Question: I am using <URL>, I am getting this error.

As per the doc <URL>, svgAnimatedString doesn't have any specific method. How can I solve this. Can I inject a method or any other way.
Part of the code below. Thanks you.
'''
svg.selectAll("a.node")
.data(data)
.enter().append("a")
.attr("class", "node")
.attr("xlink:href", "test")
.append("rect")
'''
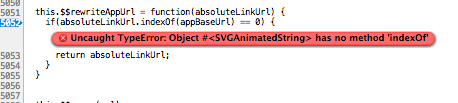
Answer: Various libraries have encountered this problem (i.e <URL>. In SVG, when you try to get the href attribute of an anchor it returns an 'SVGAnimatedString'. You get the actual string by using 'SVGAnimatedString.baseVal'. I don't know how you can do this without patching Angular, but this will give you an idea of what is needed:
'''
this.$$rewriteAppUrl = function(absoluteLinkUrl) {
if (absoluteLinkUrl.baseVal != null) {
absoluteLinkUrl = absoluteLinkUrl.baseVal;
}
if(absoluteLinkUrl.indexOf(appBaseUrl) == 0) {
return absoluteLinkUrl;
}
}
'''